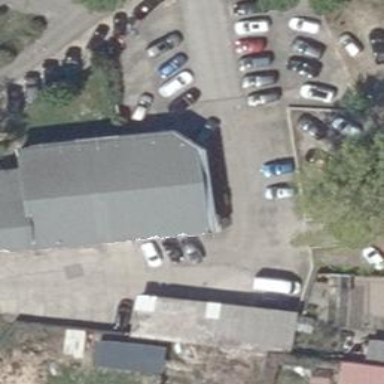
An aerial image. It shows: Car shop.